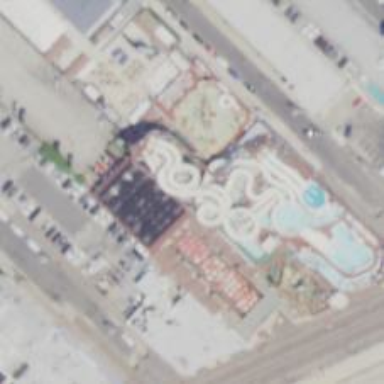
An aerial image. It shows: Water slide attraction.